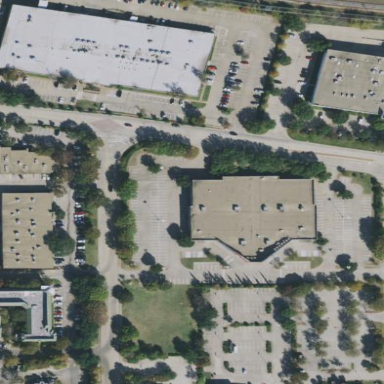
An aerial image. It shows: Retail area.